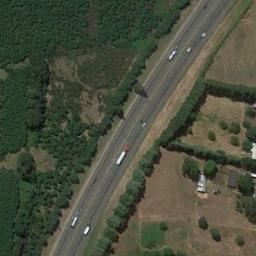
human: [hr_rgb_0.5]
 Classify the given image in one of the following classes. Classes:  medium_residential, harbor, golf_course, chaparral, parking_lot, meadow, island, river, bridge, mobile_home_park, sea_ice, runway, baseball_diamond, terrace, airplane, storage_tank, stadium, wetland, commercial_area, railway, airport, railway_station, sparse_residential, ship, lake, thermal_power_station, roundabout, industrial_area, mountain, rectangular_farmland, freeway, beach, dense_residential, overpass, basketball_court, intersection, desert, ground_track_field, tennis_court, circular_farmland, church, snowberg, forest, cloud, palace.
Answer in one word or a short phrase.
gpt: freeway